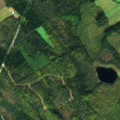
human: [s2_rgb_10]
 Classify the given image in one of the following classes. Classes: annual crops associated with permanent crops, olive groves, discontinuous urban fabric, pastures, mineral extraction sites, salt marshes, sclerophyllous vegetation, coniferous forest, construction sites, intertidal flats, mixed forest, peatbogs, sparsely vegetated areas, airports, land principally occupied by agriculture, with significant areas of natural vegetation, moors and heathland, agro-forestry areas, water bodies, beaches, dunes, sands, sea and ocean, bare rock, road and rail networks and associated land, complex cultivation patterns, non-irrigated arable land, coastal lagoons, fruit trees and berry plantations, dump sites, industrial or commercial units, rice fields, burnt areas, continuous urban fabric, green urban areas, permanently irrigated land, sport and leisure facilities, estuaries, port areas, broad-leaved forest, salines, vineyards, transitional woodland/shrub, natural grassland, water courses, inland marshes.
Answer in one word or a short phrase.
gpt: land principally occupied by agriculture, with significant areas of natural vegetation, coniferous forest, mixed forest